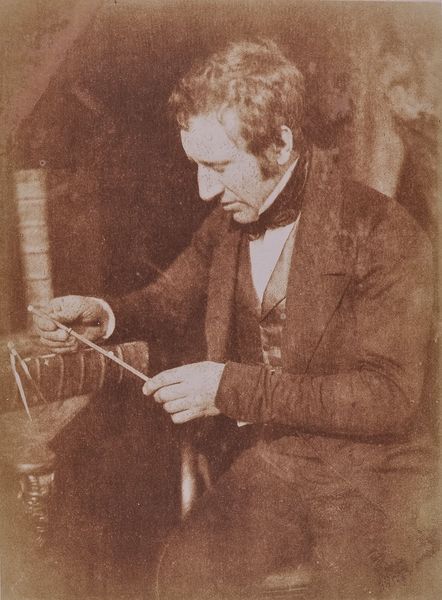
Titel: James Nasmyth
Künstler: David Octavius Hill
Standort: Hamburg
Institution: Museum für Kunst und Gewerbe Hamburg
Schlagwörter: mann, gesten, figur, person, mimik, foto, fotografie, photographie, posen, photo, karton, ingenieur, lichtbild, historische, bildwerke, angewandte und bildende kunst, hessische systematik, persönlichkeit, schwarzweißpositivverfahren, silbersalzverfahren, schwarzweißfotografie, porträtfotografie, porträtphotographie, kniestück, kalotypie, talbotypie